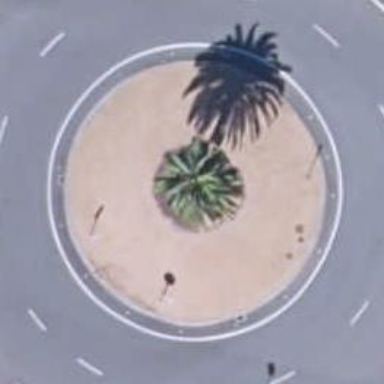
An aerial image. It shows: Secondary road leading to roundabout.